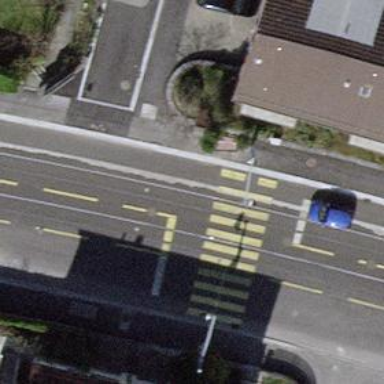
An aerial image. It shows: Tram crossing on the railway.